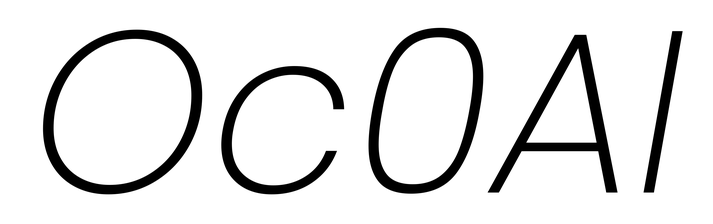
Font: Poppins-ExtraLightItalic